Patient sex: M
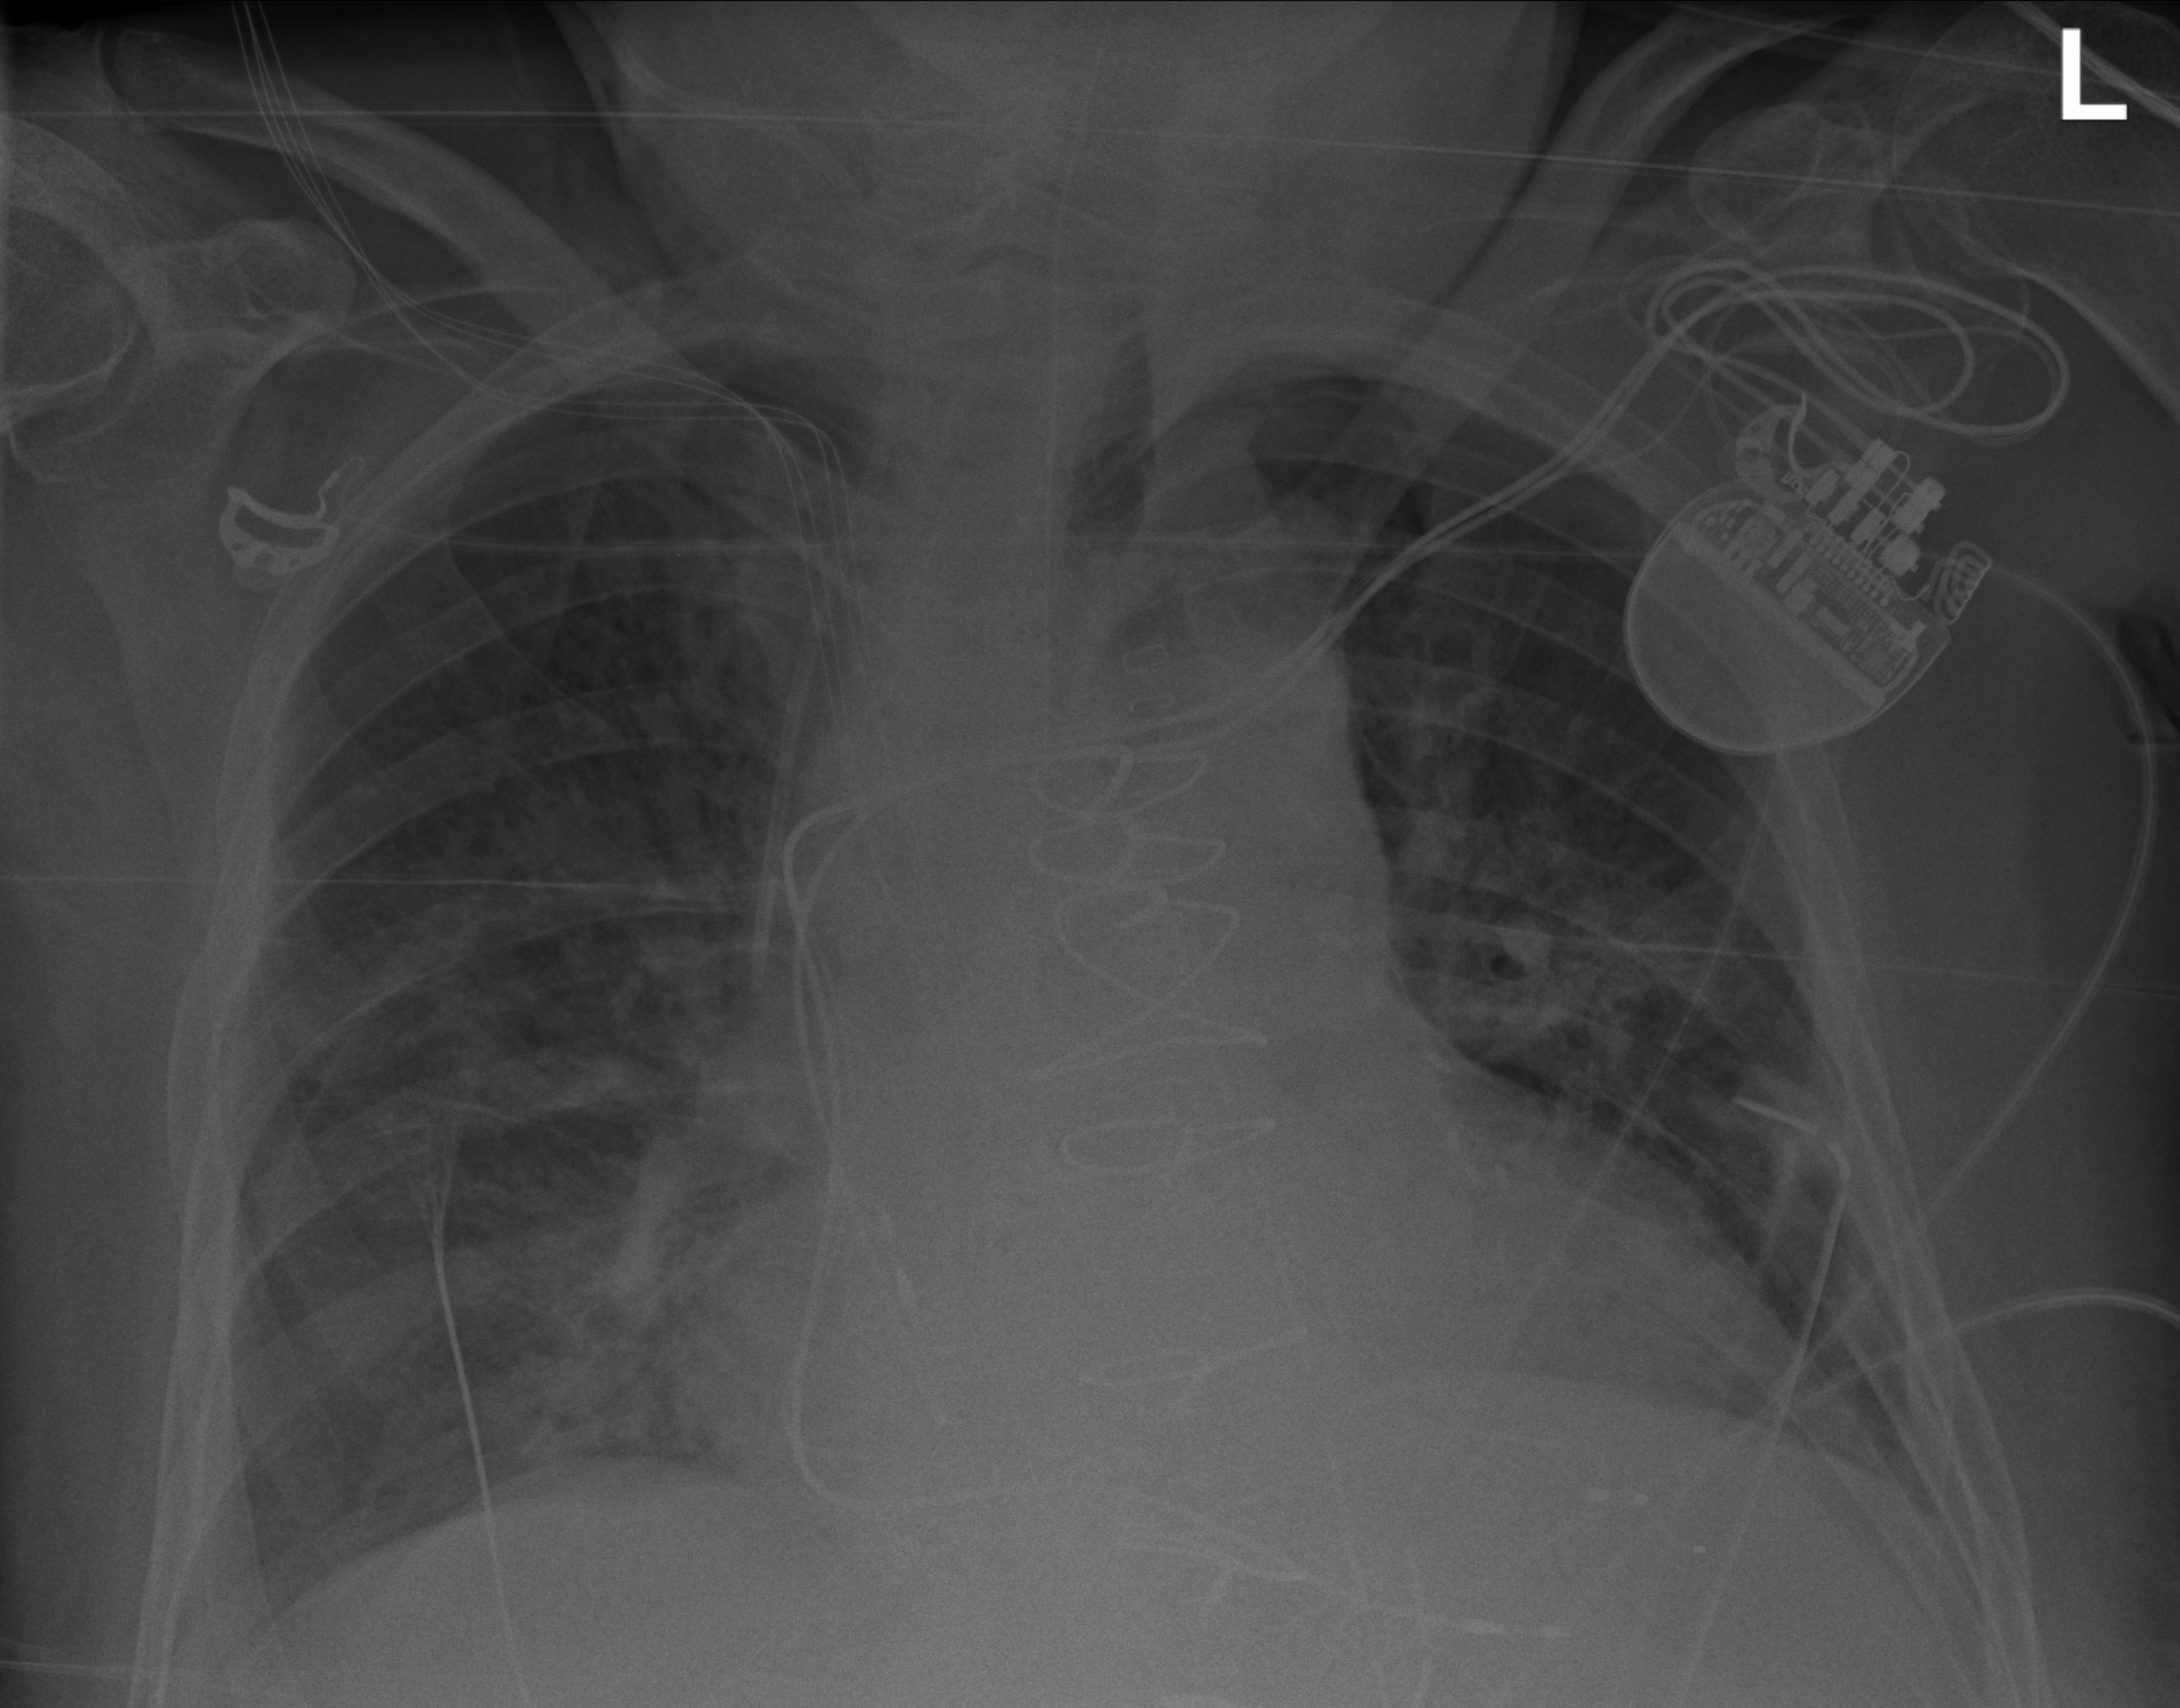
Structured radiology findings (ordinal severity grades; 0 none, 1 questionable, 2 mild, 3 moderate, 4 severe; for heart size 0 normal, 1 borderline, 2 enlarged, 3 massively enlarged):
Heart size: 2
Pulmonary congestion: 2
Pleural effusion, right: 0
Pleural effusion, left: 1
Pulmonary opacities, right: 2
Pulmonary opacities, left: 2
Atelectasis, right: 2
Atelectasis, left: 2